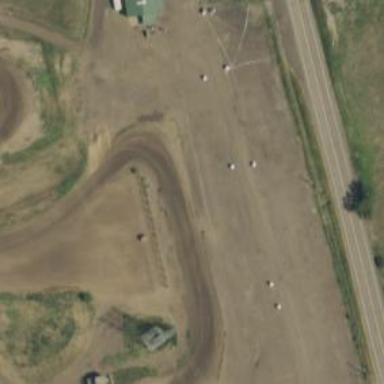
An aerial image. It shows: Motor sport raceway.